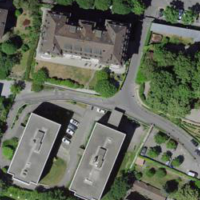
EUNIS habitat code: 54
Species observed at this site:
Fagus sylvatica